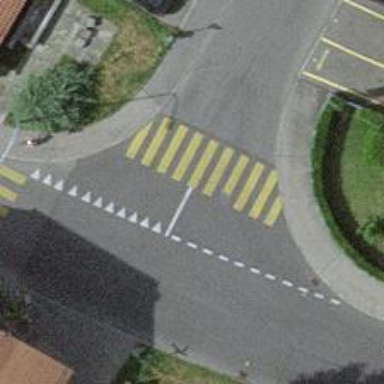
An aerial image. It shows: Marked crossing on the road.